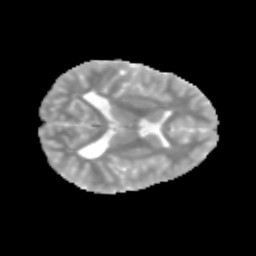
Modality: MD
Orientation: axial
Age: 10
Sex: male
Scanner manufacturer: siemens
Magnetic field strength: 3 T
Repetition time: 3.8 s
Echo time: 0.07 s